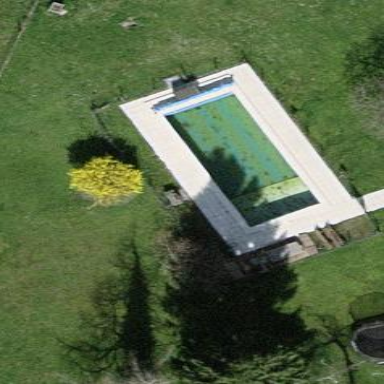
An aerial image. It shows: Swimming pool located in leisure land.